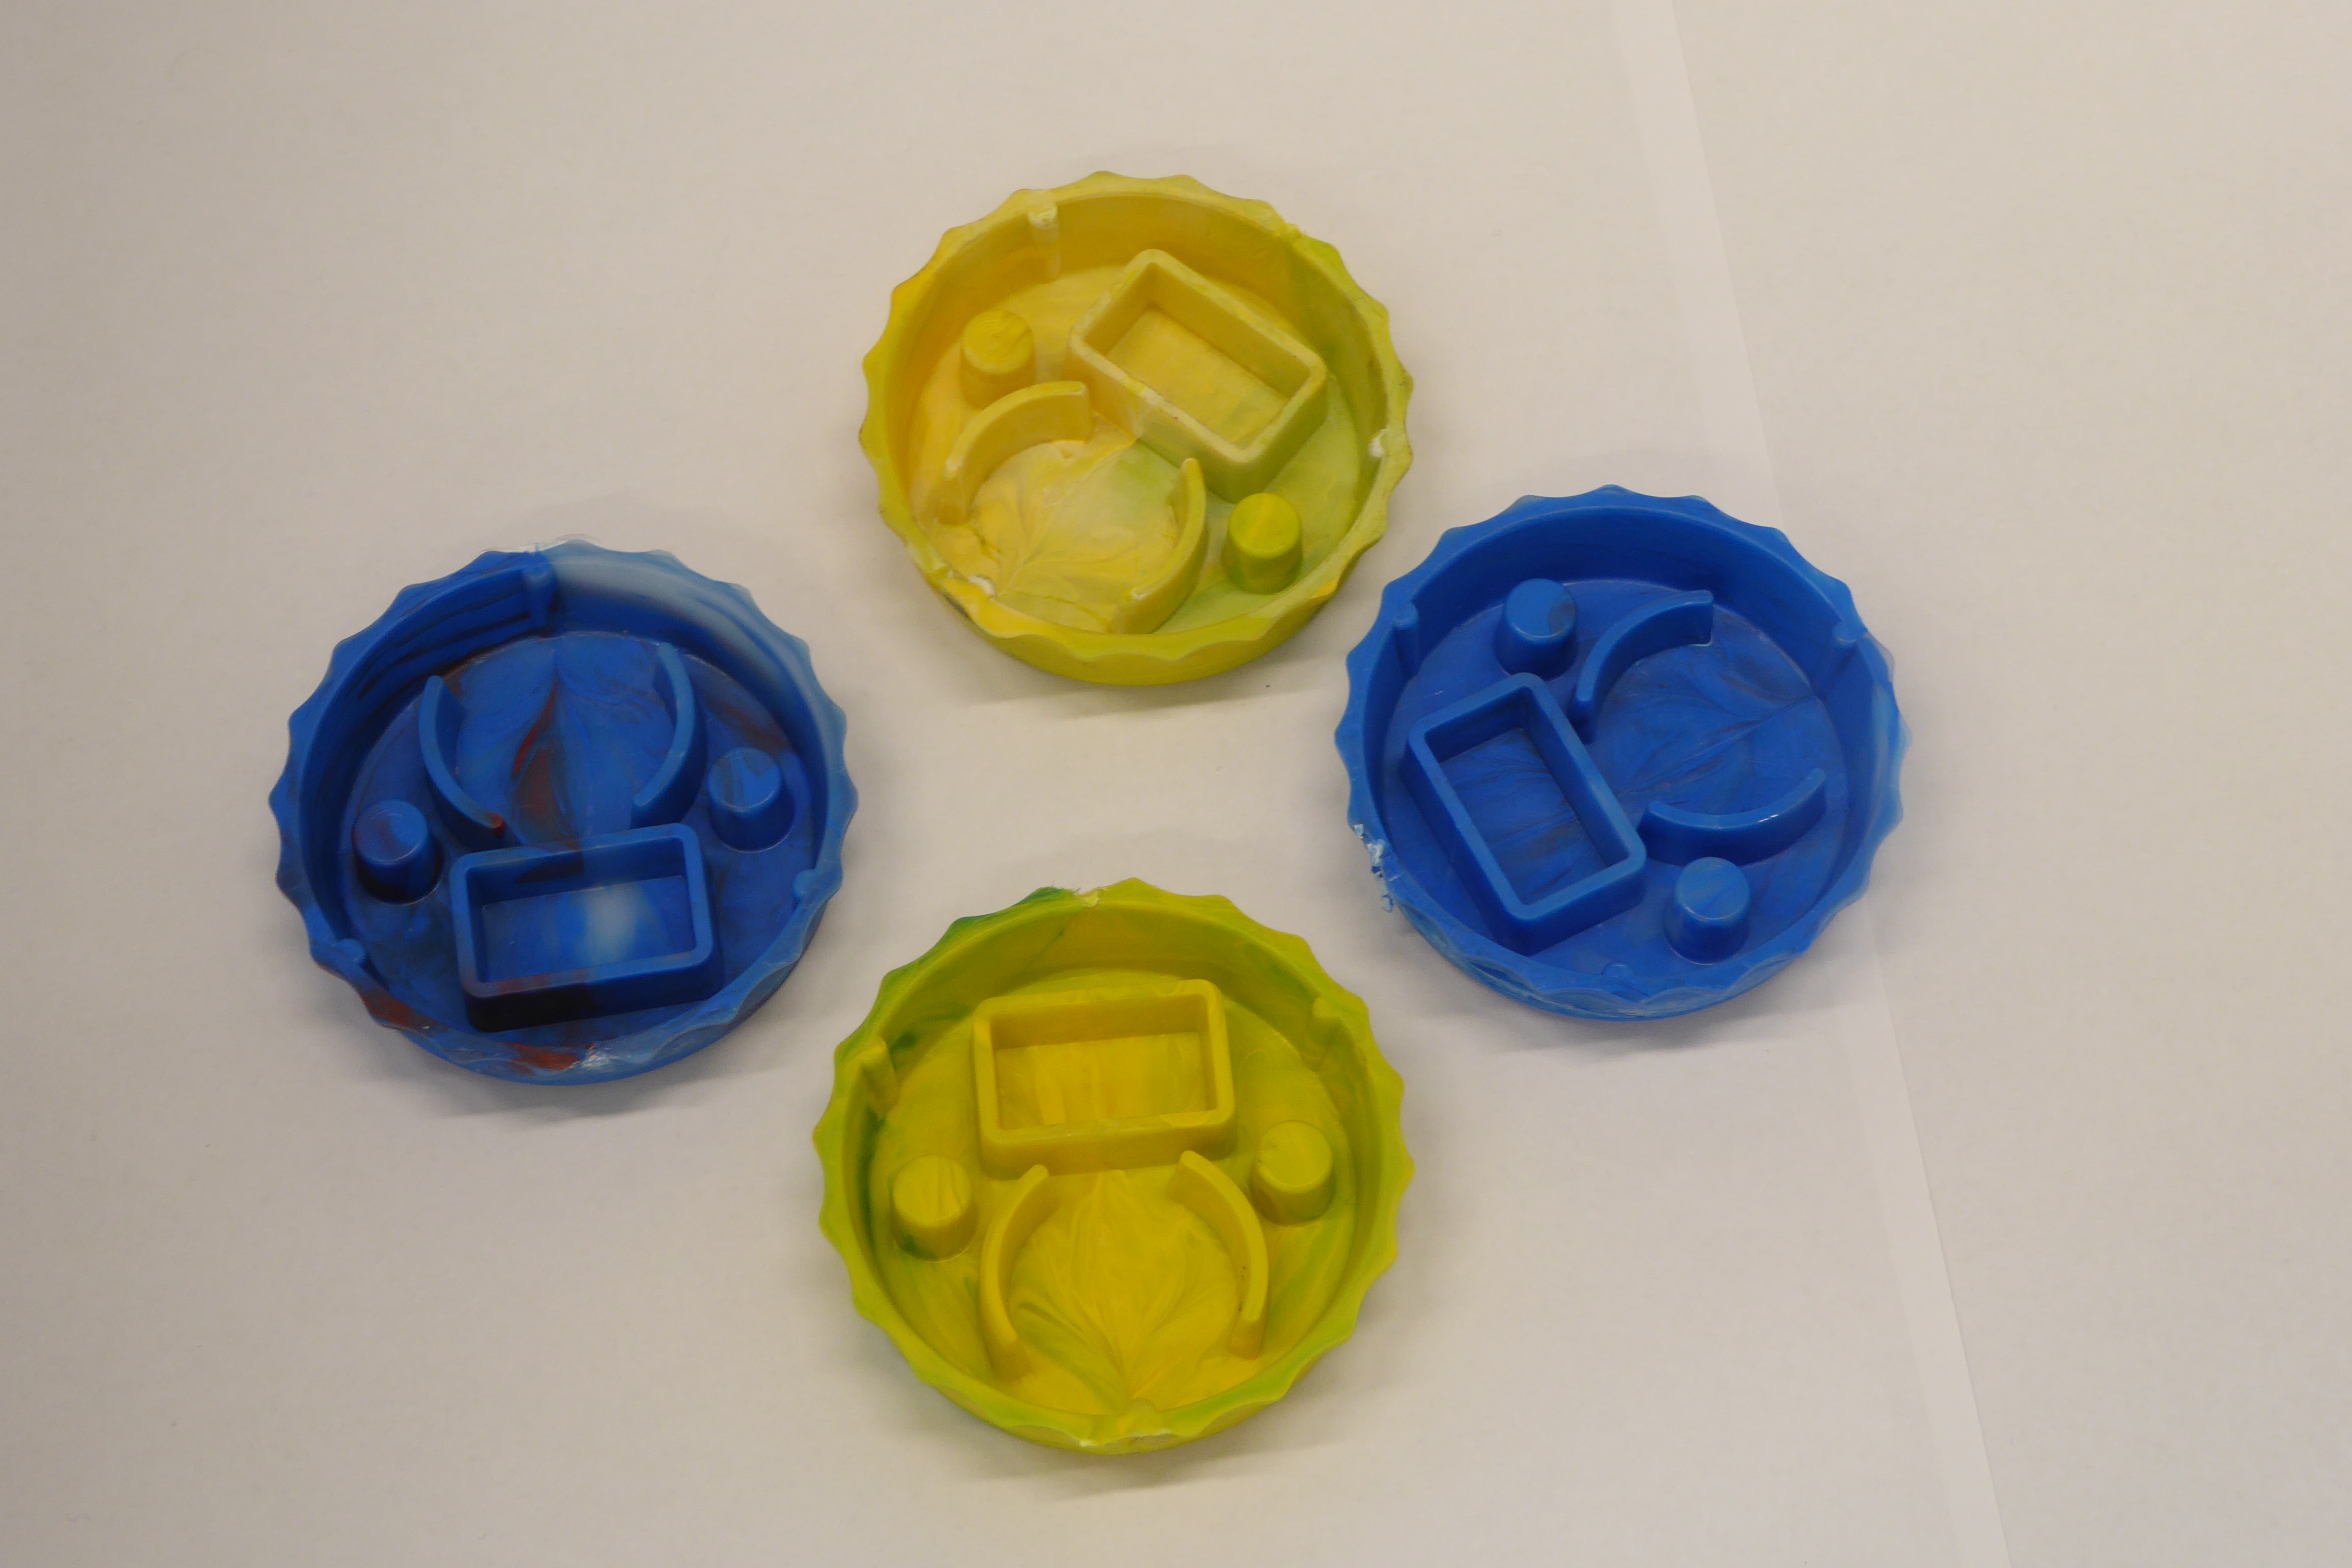
Label: Bottle Opener - Cover